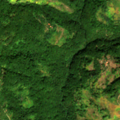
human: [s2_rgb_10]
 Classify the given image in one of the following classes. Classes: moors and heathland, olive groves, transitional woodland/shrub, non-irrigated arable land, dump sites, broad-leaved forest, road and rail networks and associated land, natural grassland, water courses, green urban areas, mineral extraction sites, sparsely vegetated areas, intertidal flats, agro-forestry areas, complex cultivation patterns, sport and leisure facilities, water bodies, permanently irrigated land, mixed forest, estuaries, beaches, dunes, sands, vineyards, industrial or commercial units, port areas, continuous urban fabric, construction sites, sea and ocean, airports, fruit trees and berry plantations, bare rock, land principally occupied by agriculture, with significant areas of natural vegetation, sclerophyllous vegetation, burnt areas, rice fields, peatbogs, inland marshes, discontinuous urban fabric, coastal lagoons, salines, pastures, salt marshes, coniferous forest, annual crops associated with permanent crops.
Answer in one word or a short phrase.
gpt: broad-leaved forest, natural grassland, transitional woodland/shrub